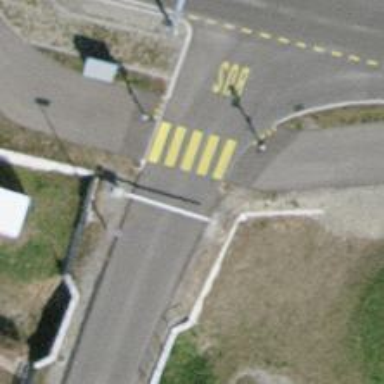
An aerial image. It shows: Lift gate barrier.